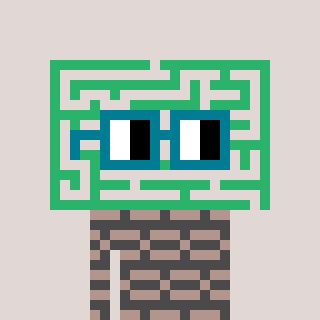
a pixel art character with square dark green glasses, a maze-shaped head and a grayscale-colored body on a warm background